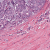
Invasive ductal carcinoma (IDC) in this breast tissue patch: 0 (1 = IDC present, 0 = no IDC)